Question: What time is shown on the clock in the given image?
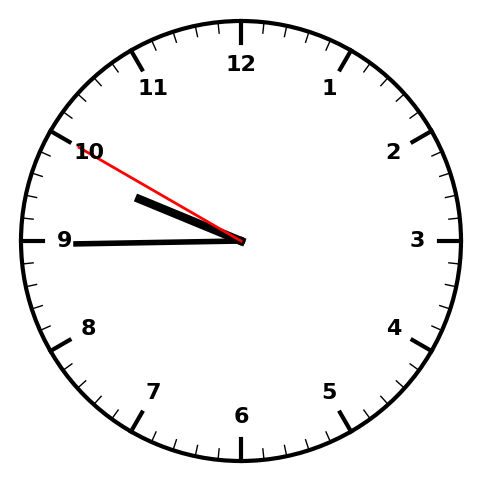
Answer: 09:44:50